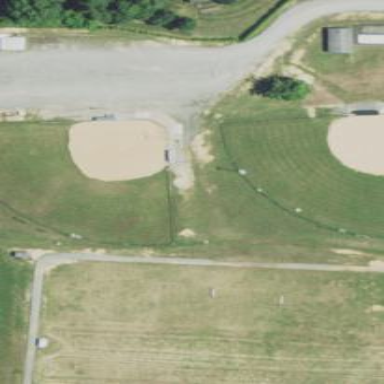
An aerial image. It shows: Baseball pitch for leisure land.